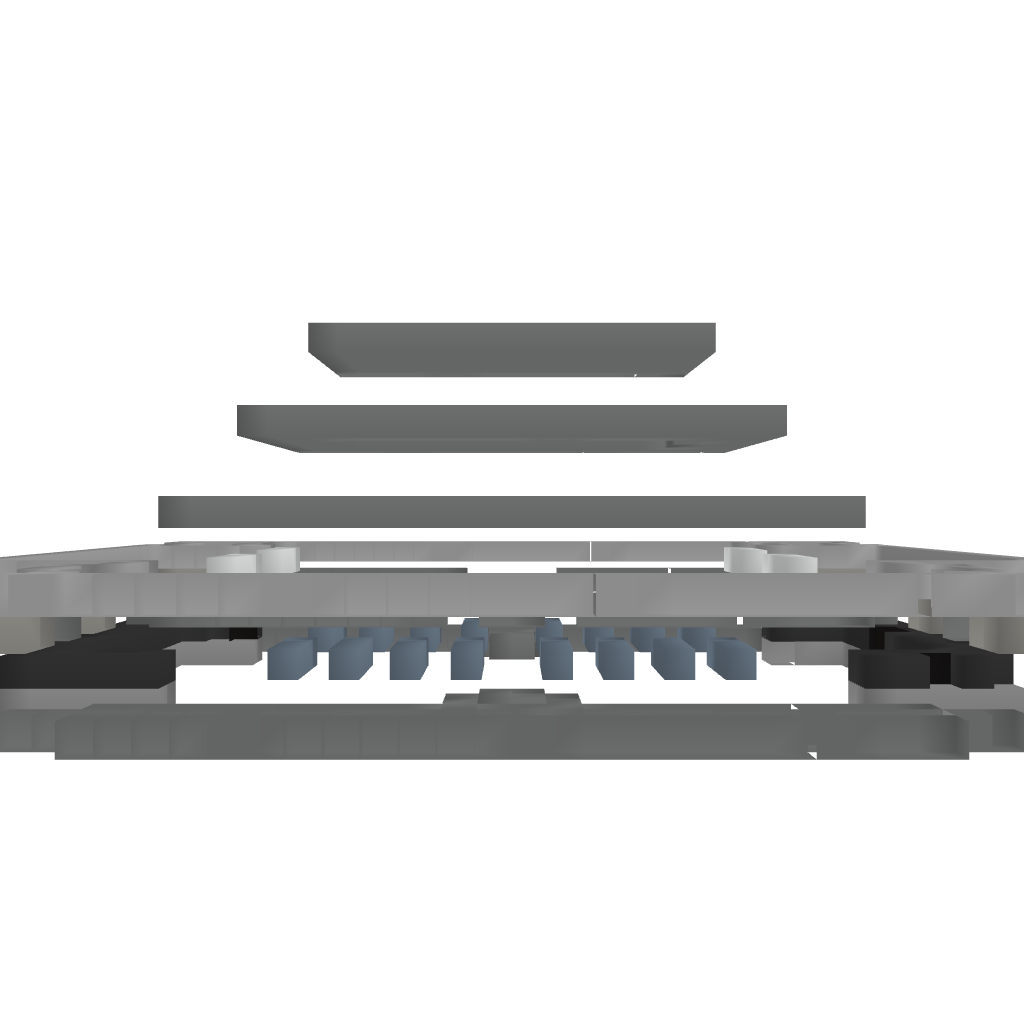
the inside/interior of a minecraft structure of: Night Temple